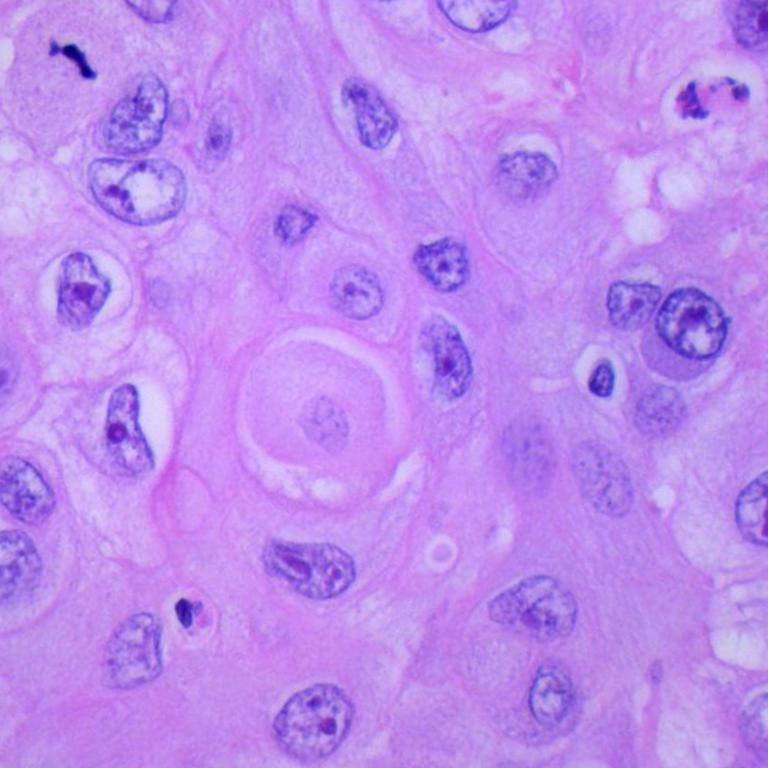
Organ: lung
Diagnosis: squamous carcinomas